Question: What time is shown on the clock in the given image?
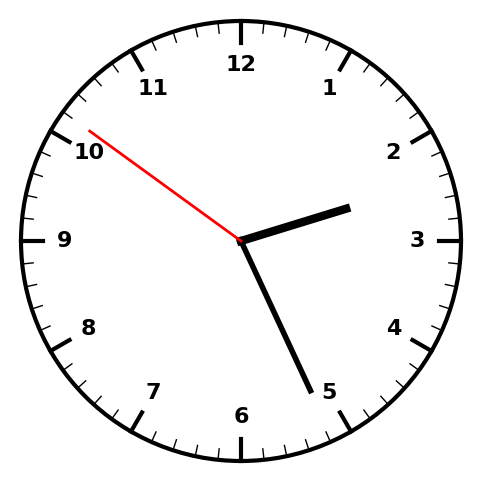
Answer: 02:25:51